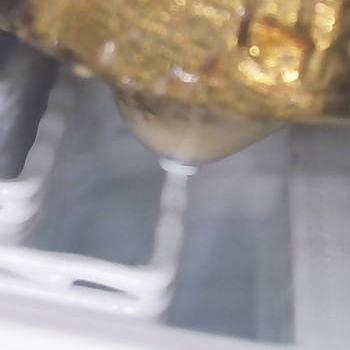
Flow rate: 188%